Question: I made some 'Qdialog' , when I execute code, the checkbox is not evenly aligned :

But I wanna like this :
<URL>
Here's the code:
'''
class SelectPay_Dialog2(Qdialog):
def __init__(self):
super().__init__()
self.initUI()
def initUI(self):
self.setGeometry(500, 200, 400, 200)
self.setWindowTitle("Window")
label1 = QLabel("test : ")
label2 = QLabel("test : ")
label3 = QLabel("test : ")
#
label1.setFixedSize(80, 20)
label2.setFixedSize(80, 20)
label3.setFixedSize(80, 20)
cb1 = QCheckBox('1week')
cb2 = QCheckBox('2week')
cb3 = QCheckBox('3week')
cb4 = QCheckBox('4week')
cb5 = QCheckBox('5week')
cb6 = QCheckBox('6week')
self.input_date_text1 = QLineEdit()
self.input_date_text2 = QLineEdit()
self.input_date_text1.setFixedSize(100, 25)
self.input_date_text2.setFixedSize(100, 25)
self.input_date_text1.setReadOnly(True)
self.input_date_text2.setReadOnly(True)
layout = QGridLayout()
layout.addWidget(label1, 0, 0)
layout.addWidget(label2, 2, 0)
layout.addWidget(label3, 1, 0)
layout.addWidget(self.input_date_text1, 2, 1)
layout.addWidget(self.input_date_text2, 2, 2)
layout.addWidget(cb1, 1, 1 )
layout.addWidget(cb2, 1, 2 )
layout.addWidget(cb3, 1, 3 )
layout.addWidget(cb4, 1, 4)
layout.addWidget(cb5, 1, 5)
self.setLayout(layout)
'''
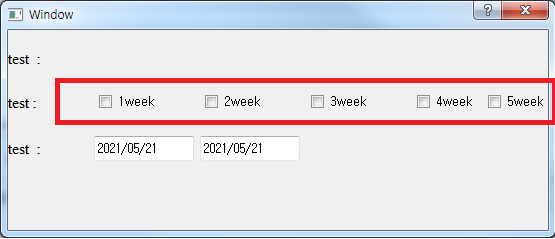
Answer: As the name suggests, QGridLayout places items in a which has rows and columns. If you look more closely at the image, you'll see that the first two checkboxes are aligned to the line edit.
If you don't want this behavior, then you have different options, with all of them using a QHBoxLayout:
1. don't use a grid layout at all, but use a QVBoxLayout as main layout, and add QHBoxLayout for every "row"; this has the drawback that the first "column" could be unaligned, and that seems a requirement for your case;
2. use a QFormLayout, with addRow with a QHBoxLayout on the right;
3. add a QHBoxLayout with the correct column span;
The third case might be useful for situations in which you have a fixed number of widget on the right "side".
Here is how this could look for your case, considering the two line edits as "default" layout arrangement:
'''
checkLayout = QHBoxLayout()
layout.addLayout(checkLayout, 1, 1, 1, 3)
checkLayout.addWidget(cb1)
checkLayout.addWidget(cb2)
checkLayout.addWidget(cb3)
checkLayout.addWidget(cb4)
checkLayout.addWidget(cb5)
'''
Note that I used a column span of . This ensures that the layout occupies 3 columns, and since only two are actually occupied (by the line edits), the result is that the remaining space will be only used for the required width of the checkboxes.
A similarly related solution would require to add the line edits to their own QHBoxLayout, but also using <URL> them, in order to keep an empty spacing on their right.